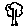
Label: tree